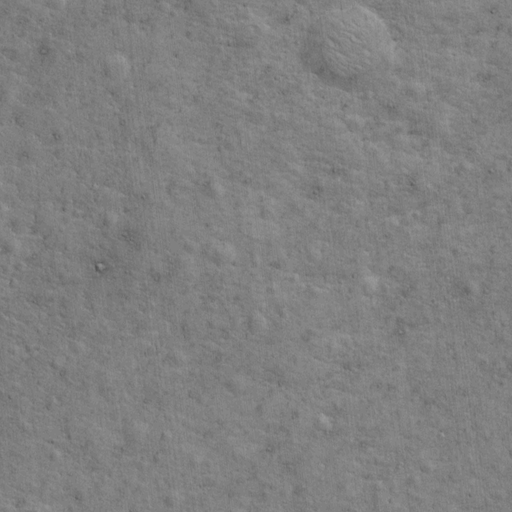
Classes present: Background